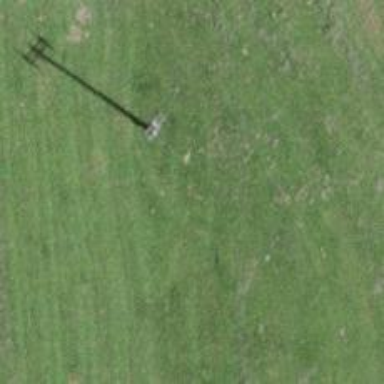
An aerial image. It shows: Minor power line.